Interaction volume radius: 5 \u00c5
Interaction volume height: 10 \u00c5
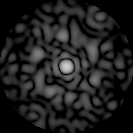
Disorder parameter: 0.7691